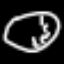
Label: clock